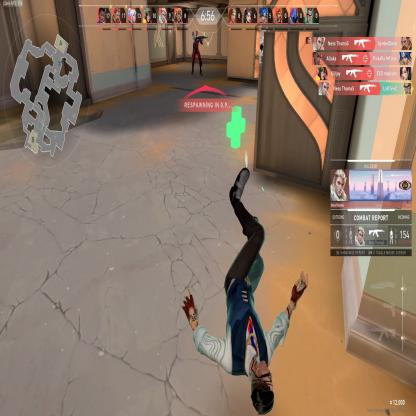
Label: enemy